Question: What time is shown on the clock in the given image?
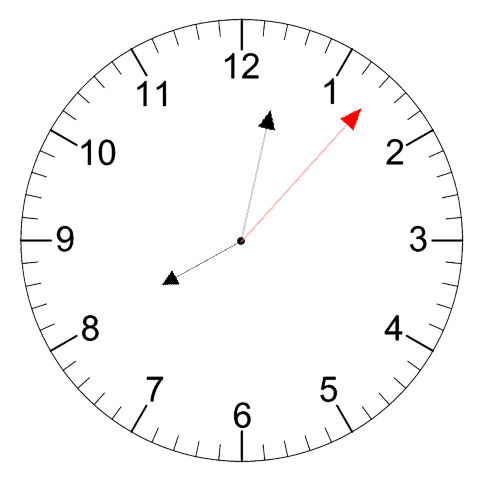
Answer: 08:02:07